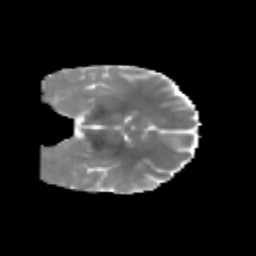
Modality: MD
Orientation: coronal
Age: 21
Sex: male
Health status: healthy